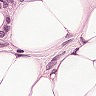
Metastatic tissue present: yes